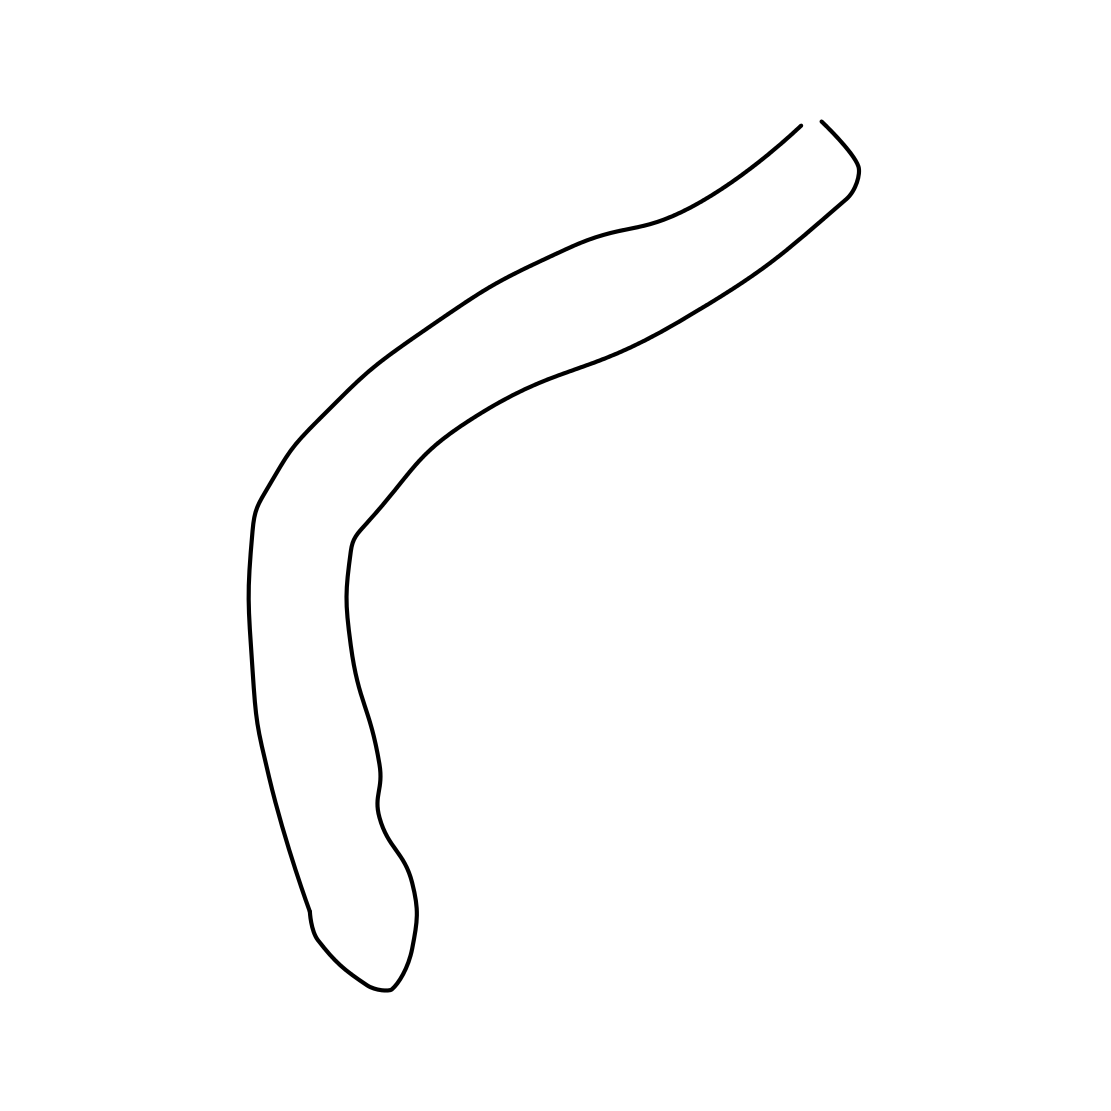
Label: boomerang